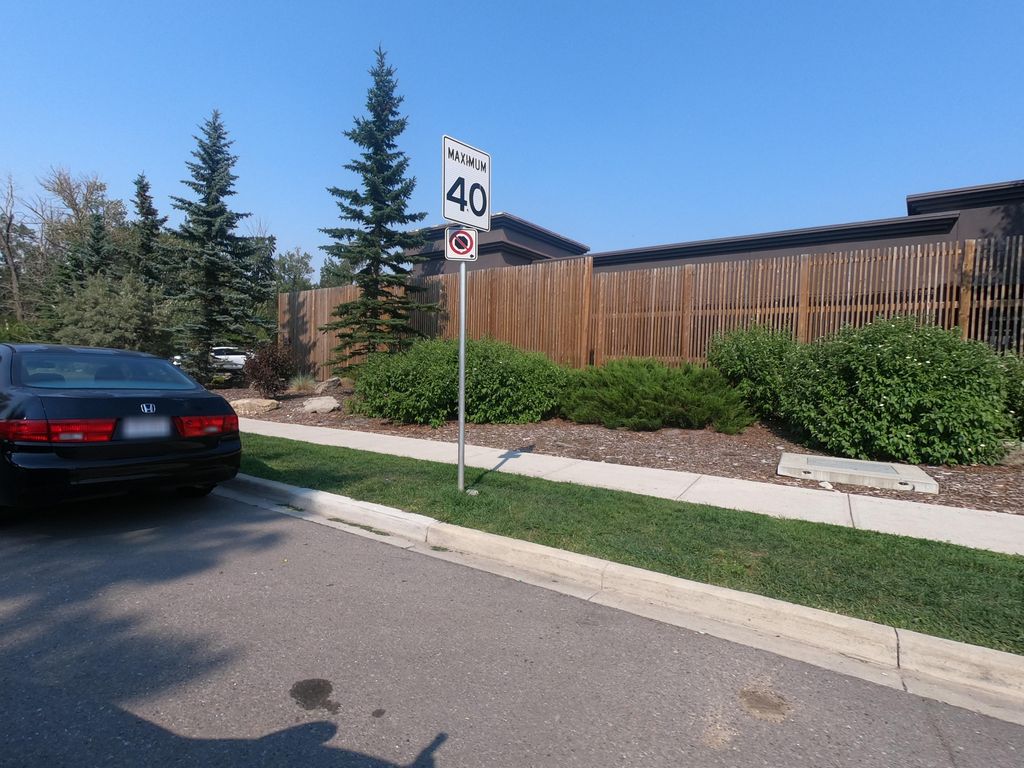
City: calgary